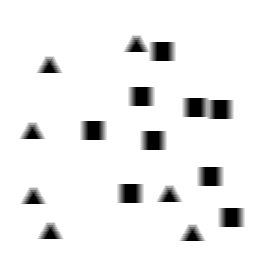
Squares: 9
Triangles: 7
Stars: 0
Total shapes: 16